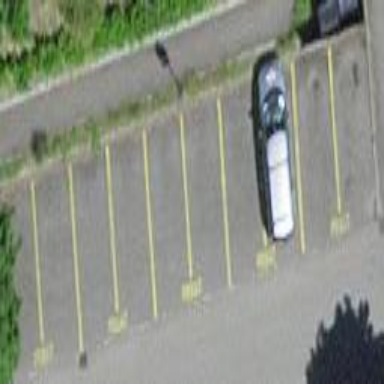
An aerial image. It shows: Street-side parking area.